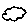
Label: cloud